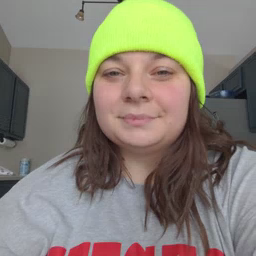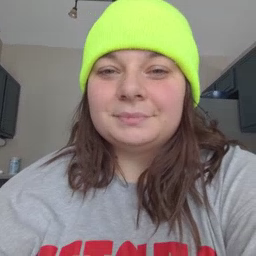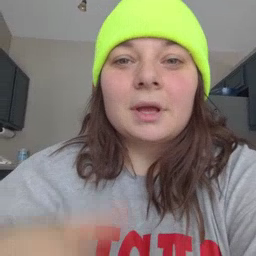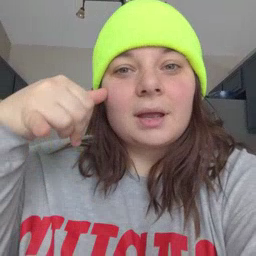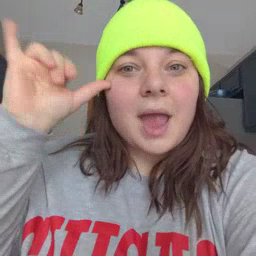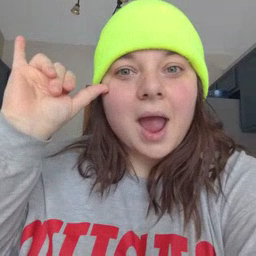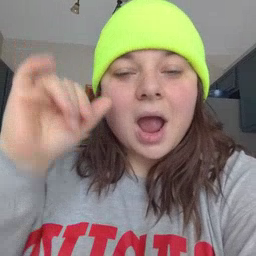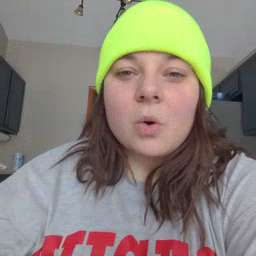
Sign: cow